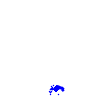
Particle: electron